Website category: phone
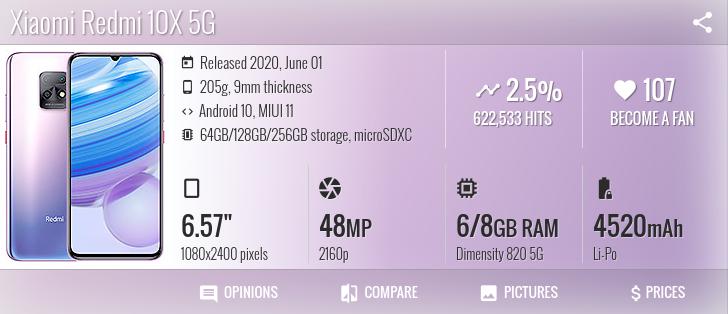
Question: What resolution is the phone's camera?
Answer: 2160p

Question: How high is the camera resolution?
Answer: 2160p

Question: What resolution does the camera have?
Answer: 2160p

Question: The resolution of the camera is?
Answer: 2160p

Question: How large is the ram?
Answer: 6/8 GB RAM

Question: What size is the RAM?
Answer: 6/8 GB RAM

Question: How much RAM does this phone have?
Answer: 6/8 GB RAM

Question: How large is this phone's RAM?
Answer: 6/8 GB RAM

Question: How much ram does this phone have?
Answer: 6/8 GB RAM

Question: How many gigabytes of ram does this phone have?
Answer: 6/8 GB RAM

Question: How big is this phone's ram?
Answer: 6/8 GB RAM

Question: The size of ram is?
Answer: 6/8 GB RAM

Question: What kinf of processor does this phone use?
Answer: Dimensity 820 5G

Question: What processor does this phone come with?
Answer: Dimensity 820 5G

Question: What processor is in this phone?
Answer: Dimensity 820 5G

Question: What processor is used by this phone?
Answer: Dimensity 820 5G

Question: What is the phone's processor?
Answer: Dimensity 820 5G

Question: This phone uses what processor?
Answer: Dimensity 820 5G

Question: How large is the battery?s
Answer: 4520 mAh

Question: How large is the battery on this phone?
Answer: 4520 mAh

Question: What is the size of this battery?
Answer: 4520 mAh

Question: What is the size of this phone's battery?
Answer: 4520 mAh

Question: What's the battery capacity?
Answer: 4520 mAh

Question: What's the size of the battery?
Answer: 4520 mAh

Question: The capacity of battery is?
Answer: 4520 mAh